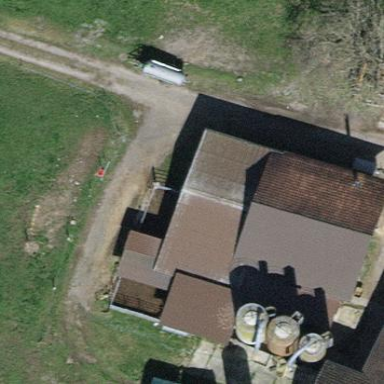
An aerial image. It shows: Gabled roof on farm auxiliary building.